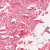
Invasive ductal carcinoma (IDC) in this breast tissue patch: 0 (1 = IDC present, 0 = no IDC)